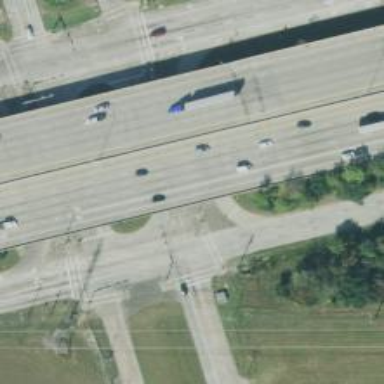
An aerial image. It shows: Frontage road connected to secondary link.